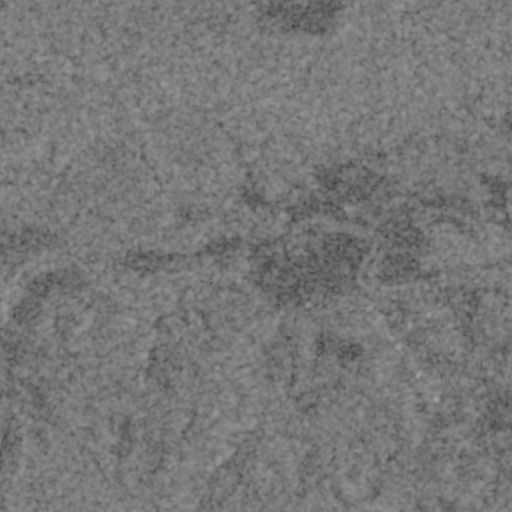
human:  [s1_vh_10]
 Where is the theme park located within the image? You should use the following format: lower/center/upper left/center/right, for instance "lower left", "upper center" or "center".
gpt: The theme park is located in the center left of the image.
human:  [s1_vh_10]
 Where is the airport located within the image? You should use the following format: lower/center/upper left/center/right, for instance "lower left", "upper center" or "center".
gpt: There is no airport in the image.

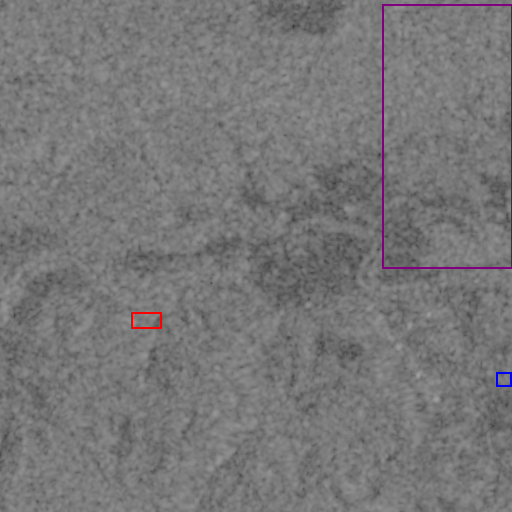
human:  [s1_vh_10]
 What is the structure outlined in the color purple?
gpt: The structure outlined in purple is a crop field.
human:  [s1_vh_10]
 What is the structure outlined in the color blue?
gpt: The structure outlined in blue is a park.
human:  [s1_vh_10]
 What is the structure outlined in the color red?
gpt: The structure outlined in red is a theme park.
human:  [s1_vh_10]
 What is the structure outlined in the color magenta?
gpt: There is no magenta outline.